Question: Given the supply, demand, and route table for this logistics problem, what is the minimum total cost? Please provide the answer as an integer.
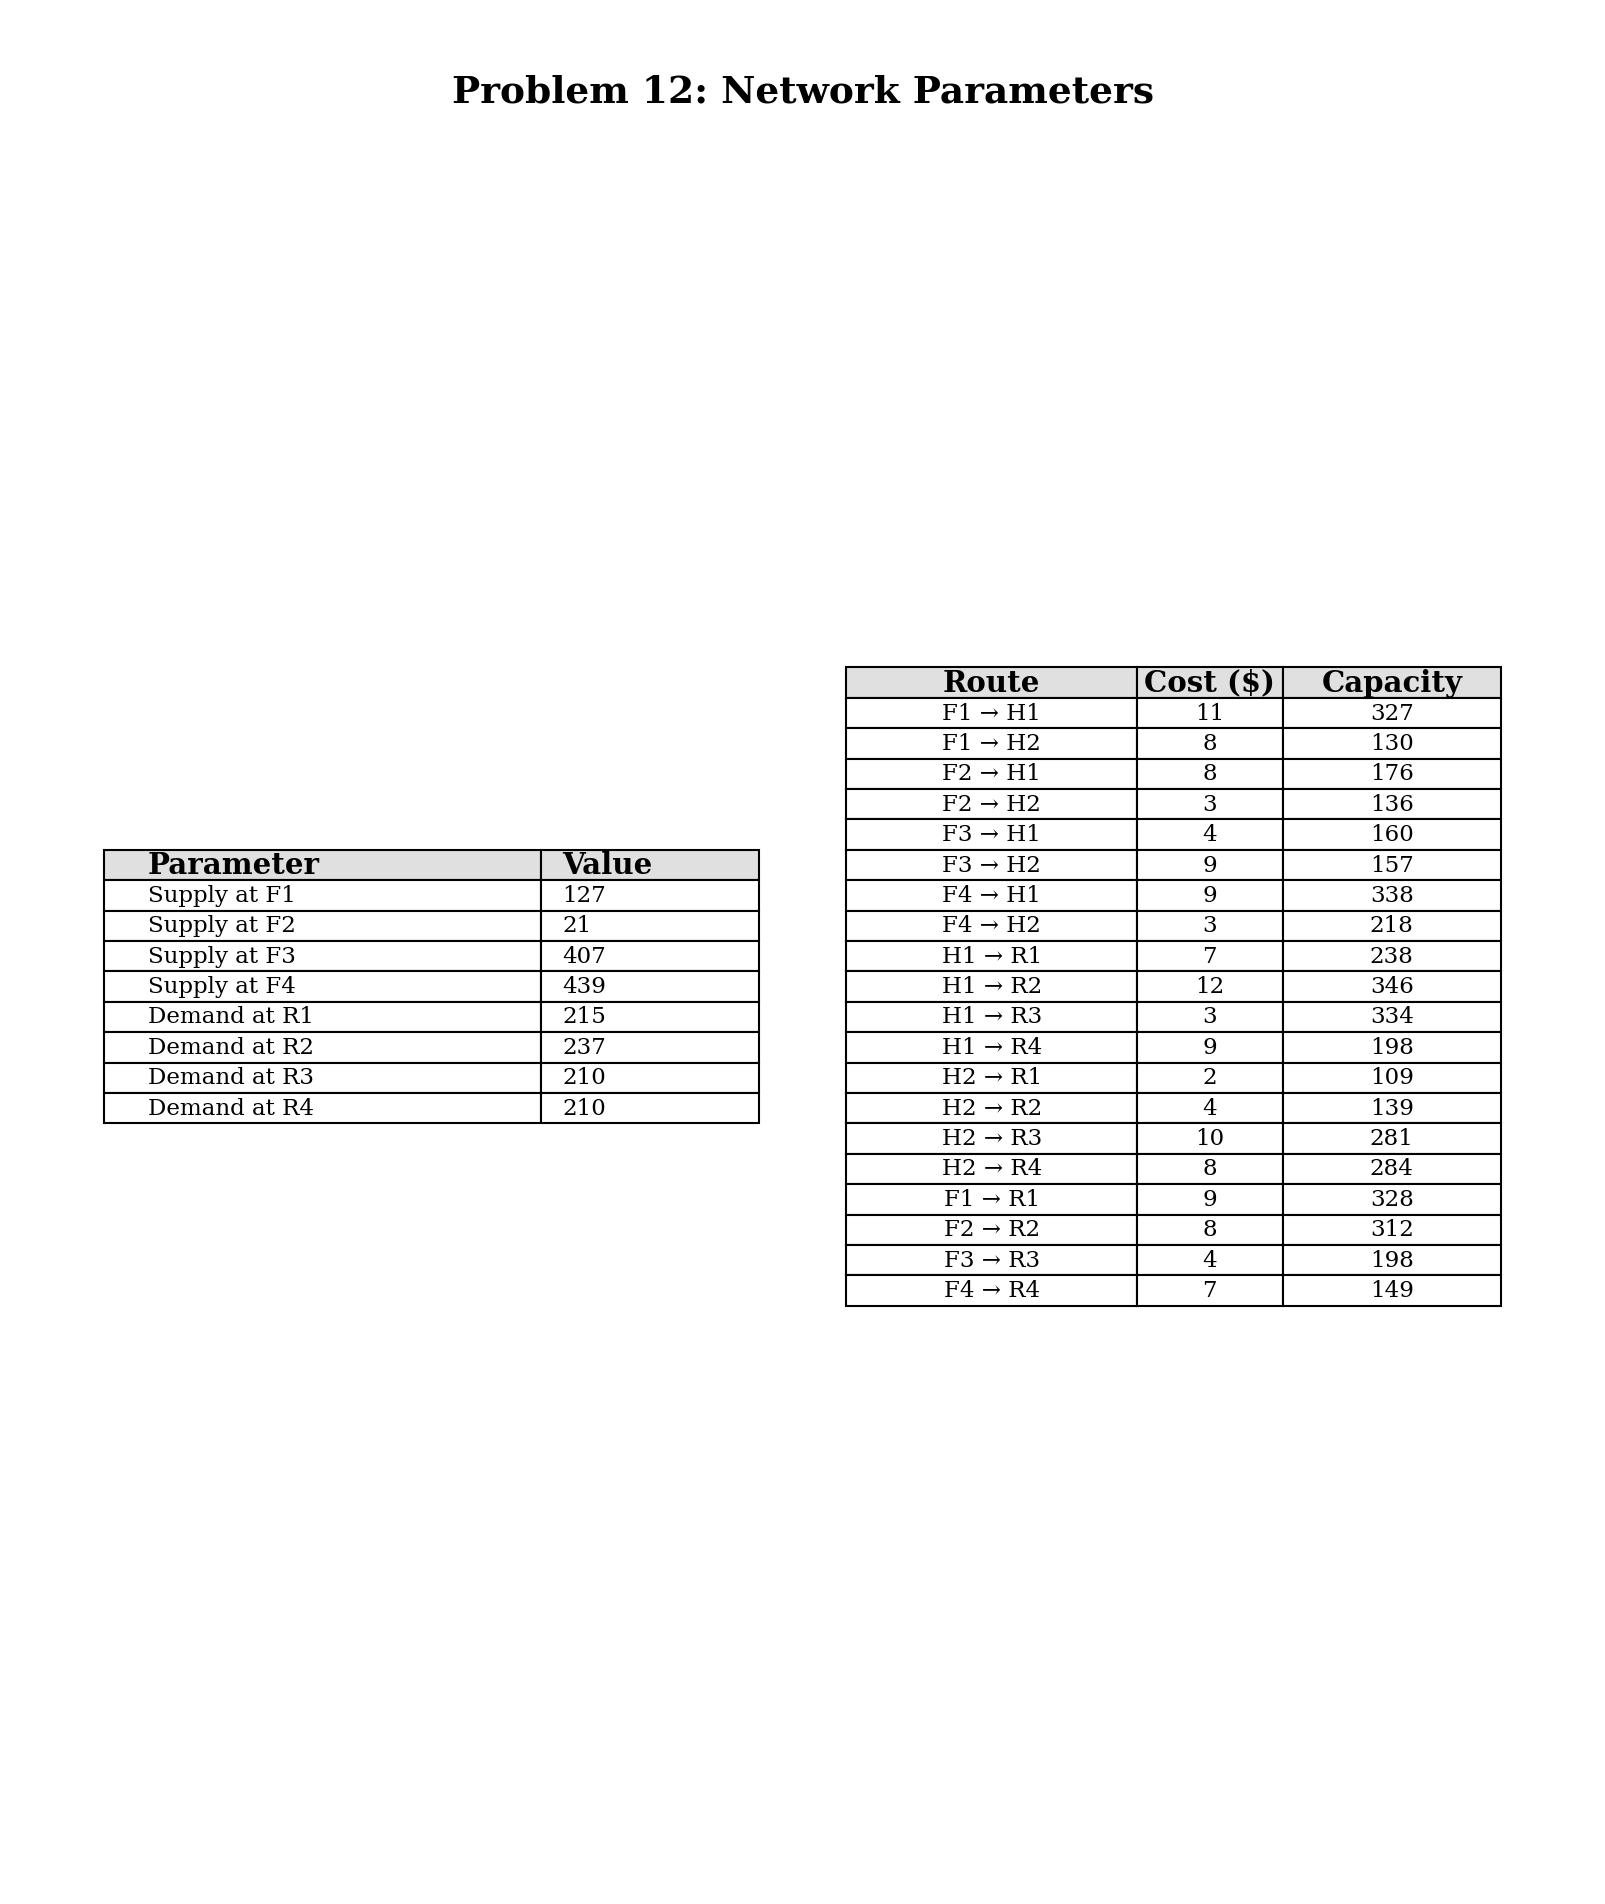
Answer: 6722